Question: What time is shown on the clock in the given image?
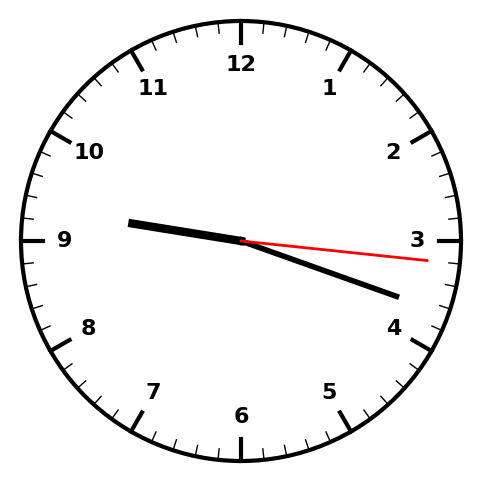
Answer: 09:18:16